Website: apple
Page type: account-selection
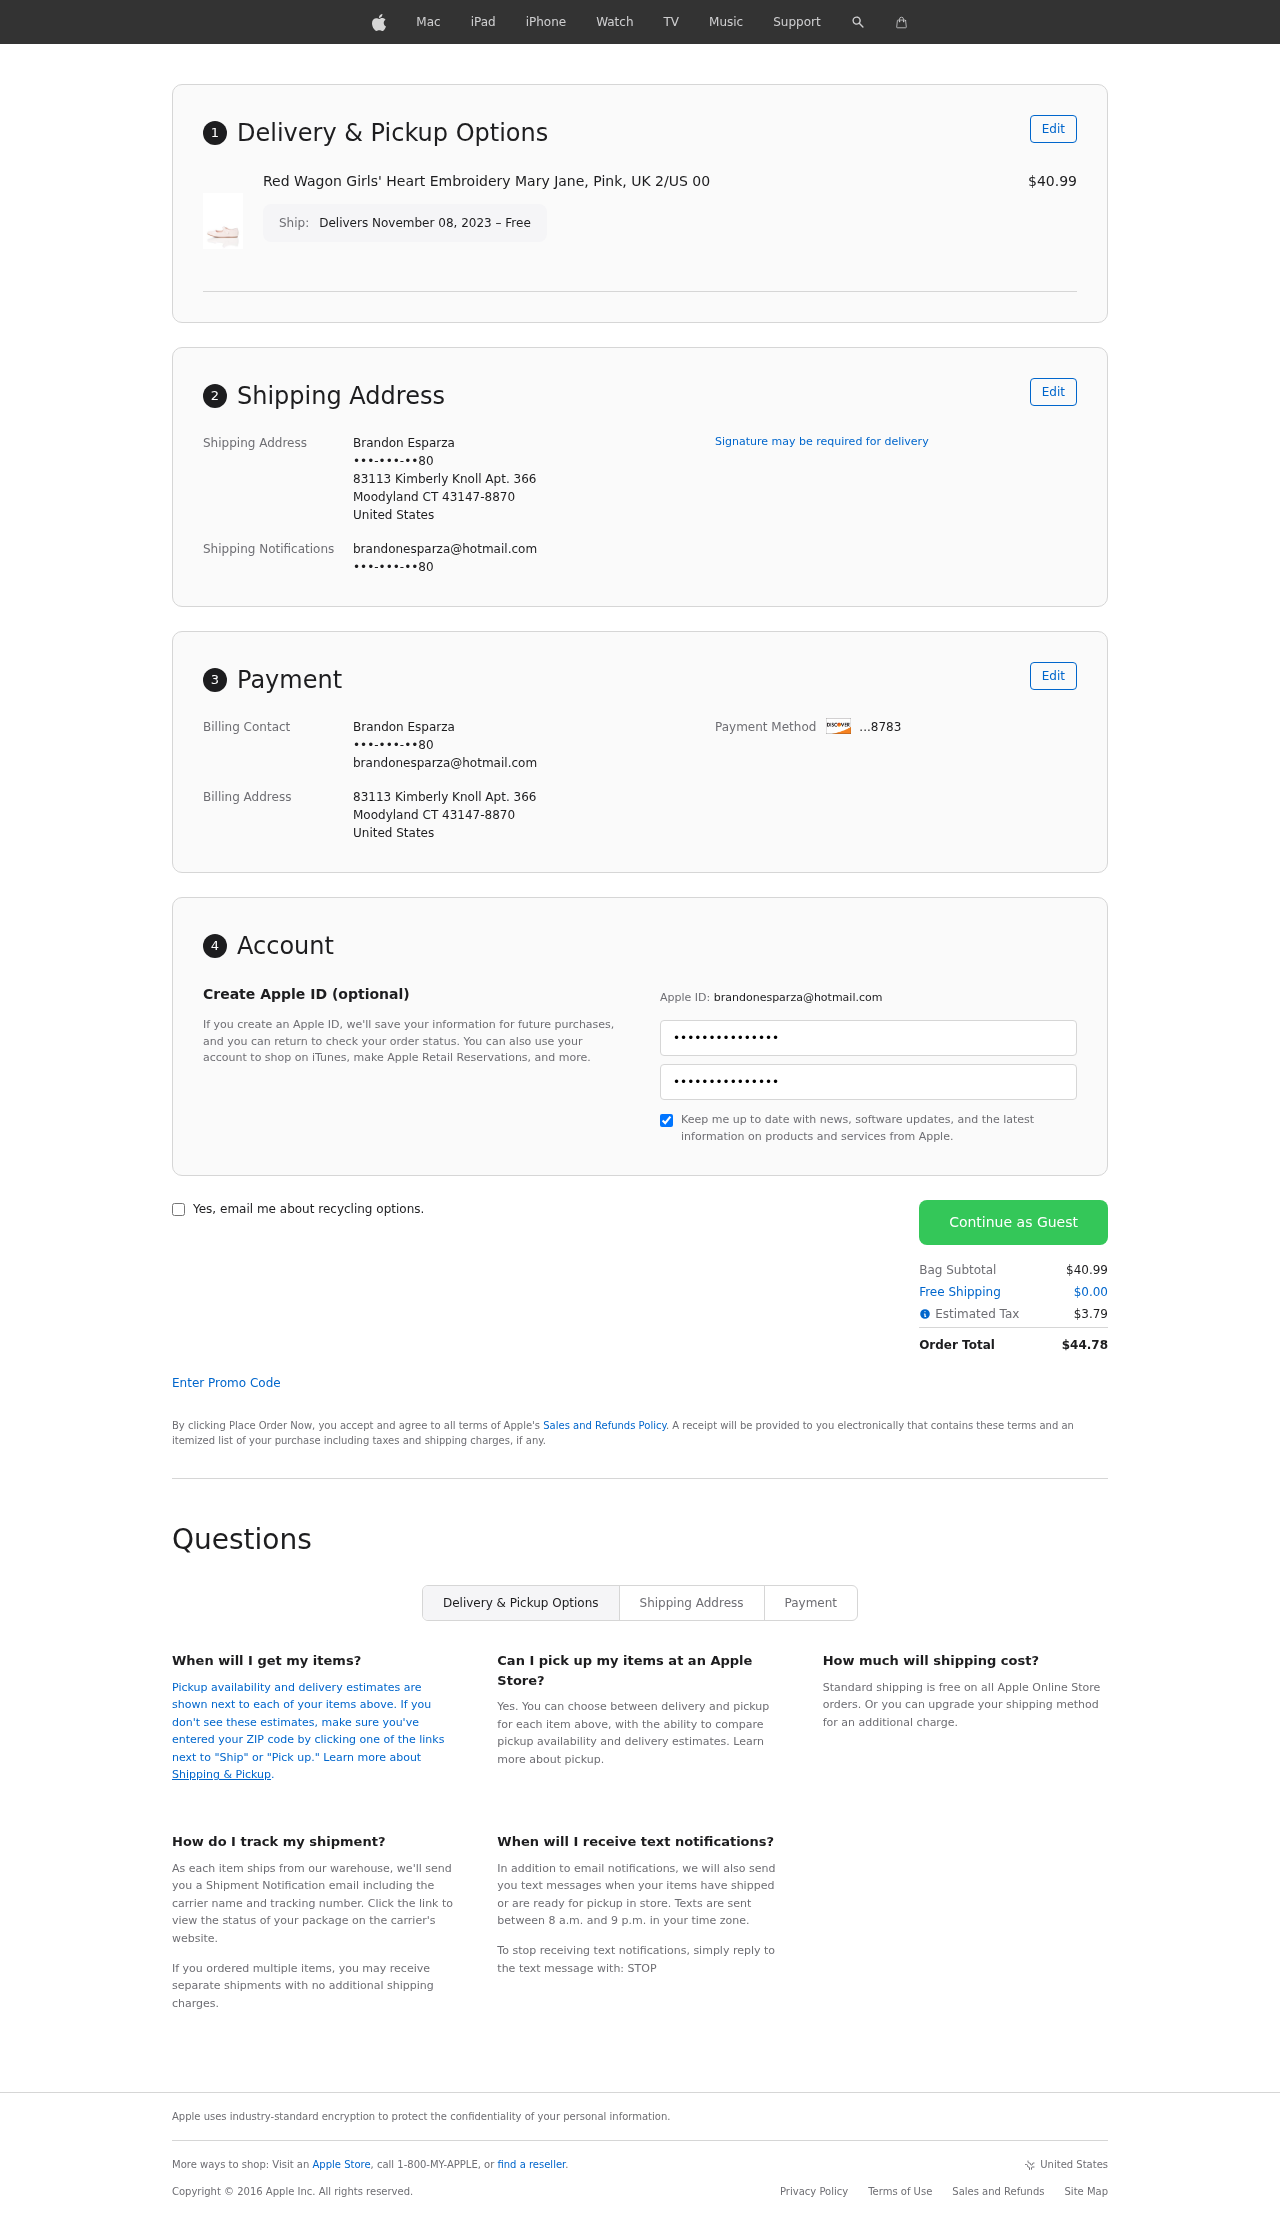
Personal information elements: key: PII_CARD_LAST4
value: ...8783
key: PII_CITY
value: Moodyland
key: PII_COUNTRY
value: United States
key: PII_EMAIL
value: brandonesparza@hotmail.com
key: PII_FULLNAME
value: Brandon Esparza
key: PII_PHONE
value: •••-•••-••80
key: PII_POSTCODE_FULL
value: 43147-8870
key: PII_POSTCODE_FULL
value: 43147
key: PII_STATE_ABBR
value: CT
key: PII_STREET
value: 83113 Kimberly Knoll Apt. 366
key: PII_PHONE2
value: •••-•••-••80
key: PII_FIRSTNAME
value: Brandon
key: PII_LASTNAME
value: Esparza
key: PII_FULLNAME2
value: Brandon Esparza
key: PII_FULLNAME3
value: Brandon Esparza
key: PII_FIRSTNAME2
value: Brandon
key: PII_FIRSTNAME3
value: Brandon
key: PII_LASTNAME2
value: Esparza
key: PII_LASTNAME3
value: Esparza
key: PII_FIRSTNAME_DERIVED
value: Brandon
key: PII_LASTNAME_DERIVED
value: Esparza
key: PII_FULLNAME_DERIVED
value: Brandon Esparza
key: PII_NAME_FULL_DERIVED
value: Brandon Esparza
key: PII_PHONE3
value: •••-•••-••80
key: PII_EMAIL2
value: brandonesparza@hotmail.com
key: PII_EMAIL3
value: brandonesparza@hotmail.com
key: PII_STREET2
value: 83113 Kimberly Knoll Apt. 366
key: PII_STATE_ABBR3
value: CT
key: PII_POSTCODE
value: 43147
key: PII_POSTCODE_EXT
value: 8870
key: PII_POSTCODE_NUMERIC
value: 43147
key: PII_POSTCODE_EXT_NUMERIC
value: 8870
Product elements: key: PRODUCT1_NAME
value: Red Wagon Girls' Heart Embroidery Mary Jane, Pink, UK 2/US 00
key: PRODUCT1_PRICE
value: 40.99
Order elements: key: ORDER_DELIVERY_DATE
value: Delivers November 08, 2023 – Free
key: ORDER_SUBTOTAL
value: $40.99
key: ORDER_SHIPPING_COST
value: $0.00
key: ORDER_TAX
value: $3.79
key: ORDER_TOTAL
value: $44.78